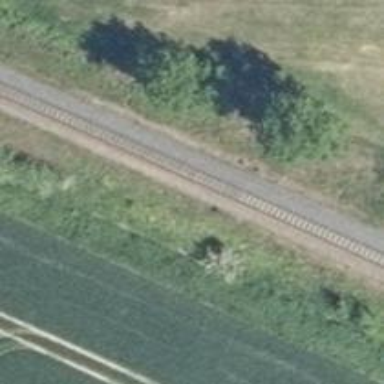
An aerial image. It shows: Solitary milestone along the railway.